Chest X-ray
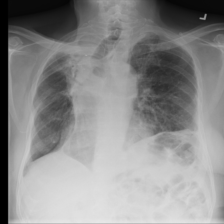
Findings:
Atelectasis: positive
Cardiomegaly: negative
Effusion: negative
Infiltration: negative
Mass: negative
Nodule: negative
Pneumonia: negative
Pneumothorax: negative
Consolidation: positive
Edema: negative
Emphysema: negative
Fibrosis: negative
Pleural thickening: negative
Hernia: negative